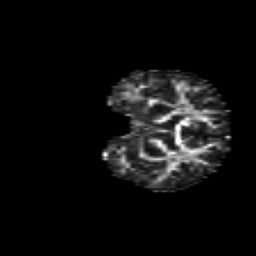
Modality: FA
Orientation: coronal
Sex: female
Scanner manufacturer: siemens
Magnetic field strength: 3 T
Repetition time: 5 s
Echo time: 0.071 s